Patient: sex M, age 62
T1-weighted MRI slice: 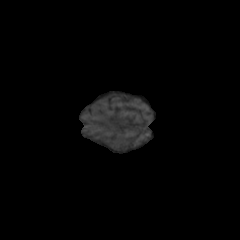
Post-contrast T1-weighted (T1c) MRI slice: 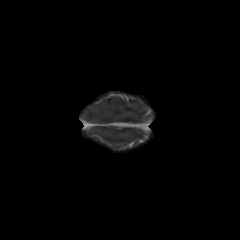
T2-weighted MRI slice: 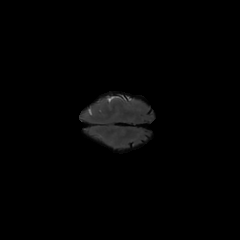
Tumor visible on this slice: no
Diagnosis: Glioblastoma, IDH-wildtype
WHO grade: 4